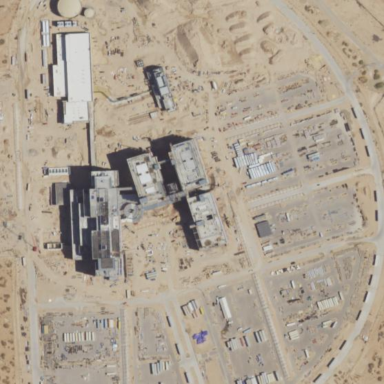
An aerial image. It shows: Hospital providing healthcare services.